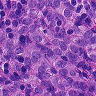
Metastatic tissue present: yes